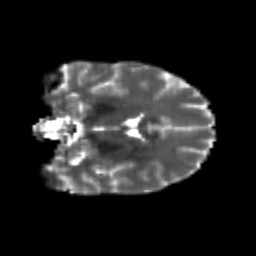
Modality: T2w
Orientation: coronal
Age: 25
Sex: female
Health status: healthy
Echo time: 0.074 s